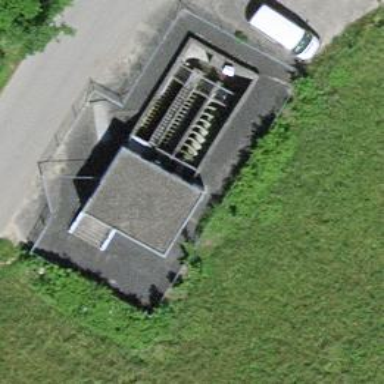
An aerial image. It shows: Service building.